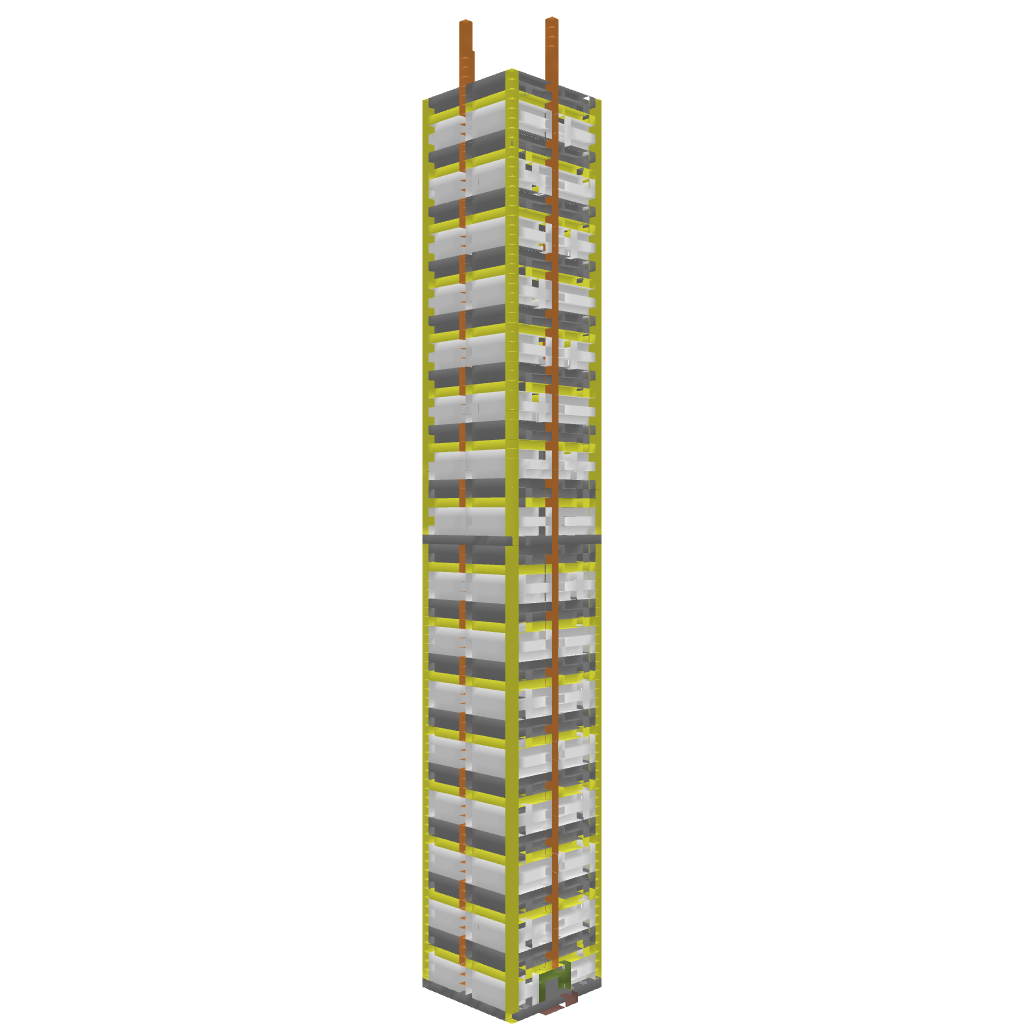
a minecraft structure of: city work office good quality